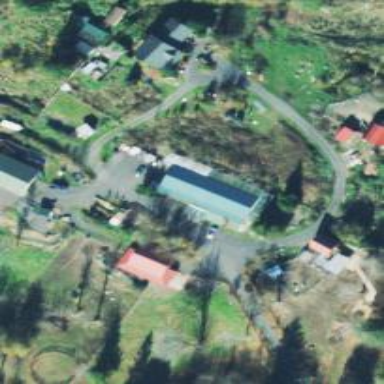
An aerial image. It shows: Veterinary facility.